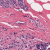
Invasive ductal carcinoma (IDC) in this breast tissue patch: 1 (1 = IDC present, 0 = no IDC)